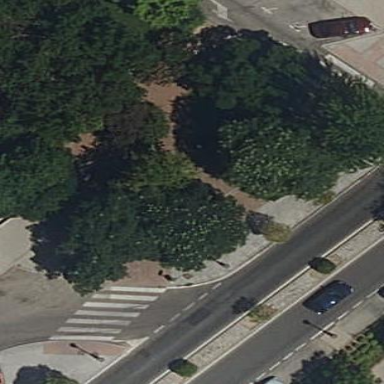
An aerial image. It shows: Garden with kerb border.